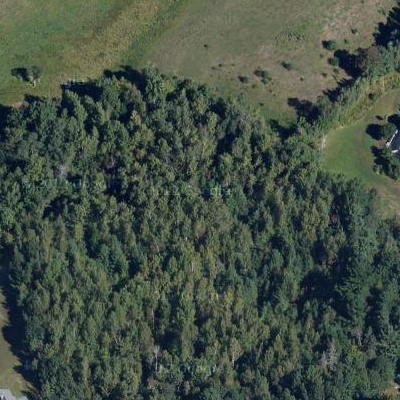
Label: Forest